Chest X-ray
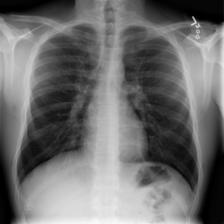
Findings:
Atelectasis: negative
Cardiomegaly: negative
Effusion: negative
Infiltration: positive
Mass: negative
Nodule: negative
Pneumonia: negative
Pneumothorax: negative
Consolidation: negative
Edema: negative
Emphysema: negative
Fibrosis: negative
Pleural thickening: negative
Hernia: negative